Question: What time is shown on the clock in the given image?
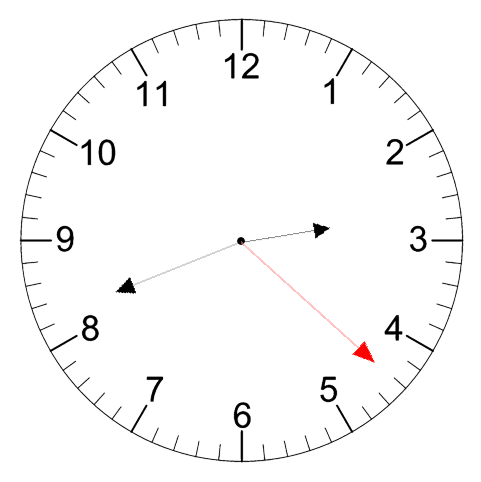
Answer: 02:41:22